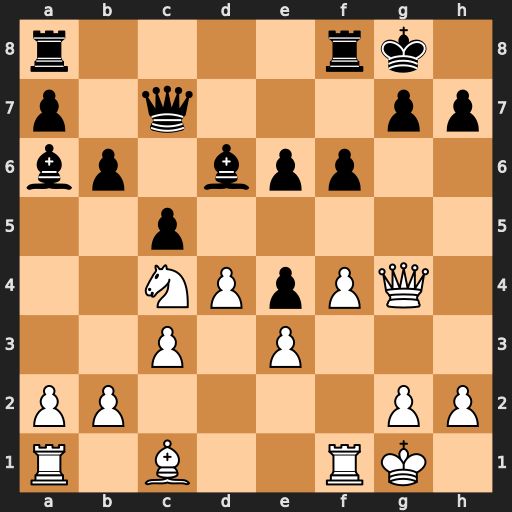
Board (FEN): r4rk1/p1q3pp/bp1bpp2/2p5/2NPpPQ1/2P1P3/PP4PP/R1B2RK1
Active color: w
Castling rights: -
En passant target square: -
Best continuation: Qxe6+ Qf7 Qxf7+ Rxf7 Nxd6